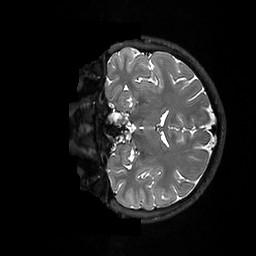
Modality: T2w
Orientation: coronal
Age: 24
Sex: female
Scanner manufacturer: ge
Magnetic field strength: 3 T
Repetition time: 3.202 s
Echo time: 0.06568 s